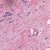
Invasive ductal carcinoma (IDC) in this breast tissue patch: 1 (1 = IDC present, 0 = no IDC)